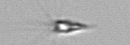
Label: Calciopappus